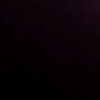
Label: space